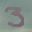
Label: 3